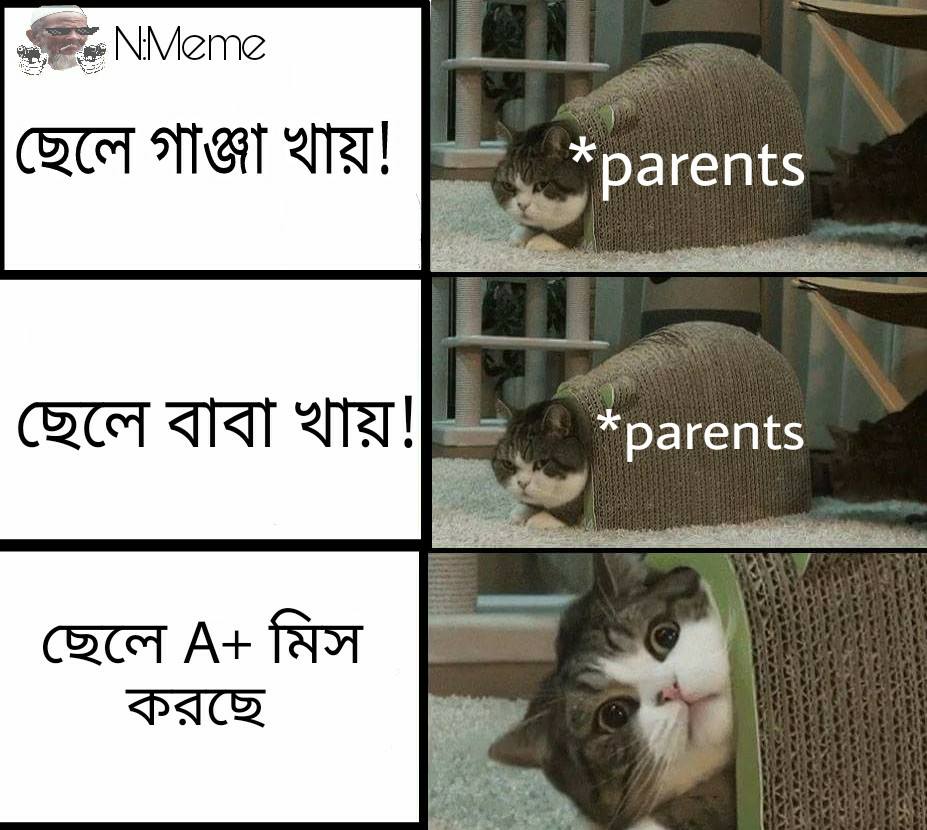
Caption: ছেলে গাঞ্জা খায় !  *parents  ছেলে বাবা খায় !  *parents    ছেলে A+ মিস করছে
Label: non-hate